Question:
I need to make a preference panel with section like this.
but what is the exactly compoment has effect like these
(section I means "General,Accounts,RSS...")
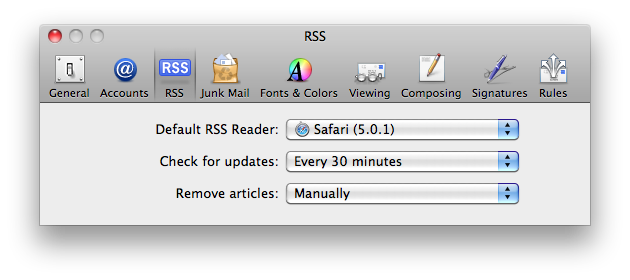
Answer: 'SS_PrefsController' by <URL> looks like it's just what you want.